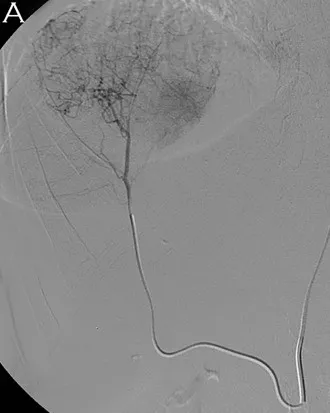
Embolization of the S8 tumor through the right replaced hepatic artery was achieved with 0.1mm PVA particles (A).
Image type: radiology (x_ray)